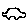
Label: car